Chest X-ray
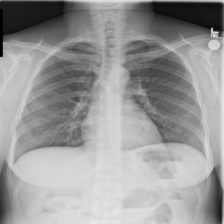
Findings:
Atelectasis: negative
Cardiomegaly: negative
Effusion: negative
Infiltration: negative
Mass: negative
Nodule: negative
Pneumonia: negative
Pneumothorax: negative
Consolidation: negative
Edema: negative
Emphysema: negative
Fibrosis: negative
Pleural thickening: negative
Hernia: negative